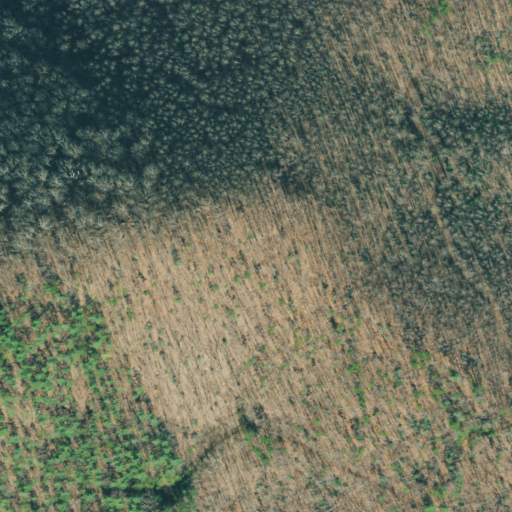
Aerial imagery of ridge(s) in Georgia named Anderson Mountain containing deciduous forest, mixed forest, and open development